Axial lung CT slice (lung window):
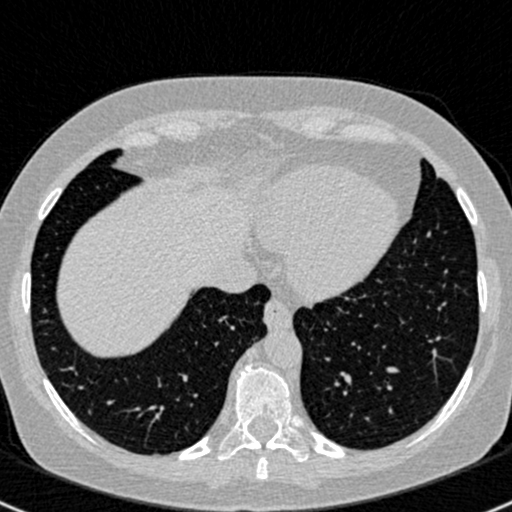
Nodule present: no